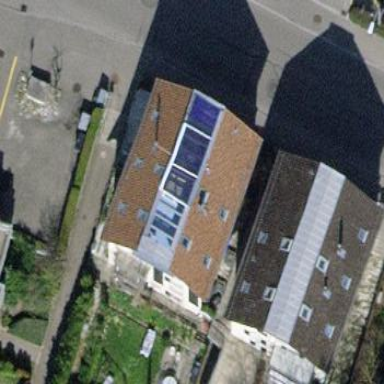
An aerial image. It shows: Building with gabled roof that is colored grey.